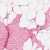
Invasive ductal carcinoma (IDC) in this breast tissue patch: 0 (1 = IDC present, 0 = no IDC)